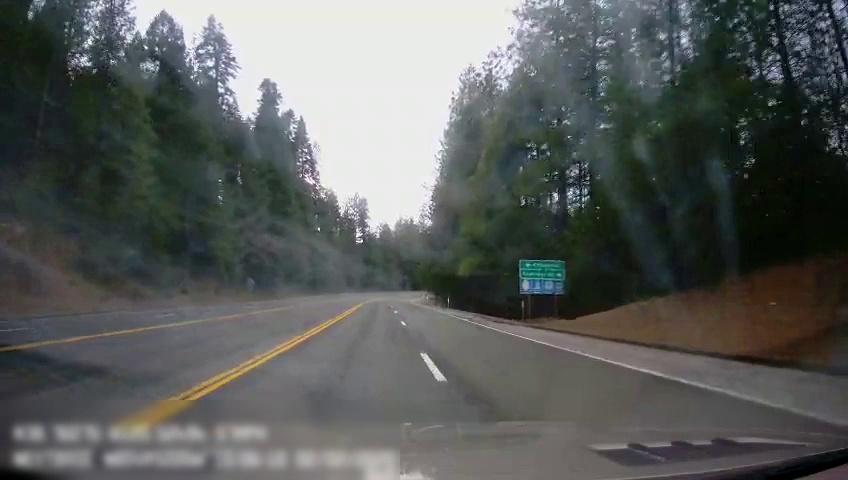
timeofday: Day
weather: Cloudy
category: Drivable Space
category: Lanes | Opposite Lane
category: Lanes | Opposite Lane
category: Lanes | Alternate Lane
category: Lanes | Opposite Lane
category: Lanes | Current Lane
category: Lanes | Current Lane
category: Traffic | Signs
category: Traffic | Signs